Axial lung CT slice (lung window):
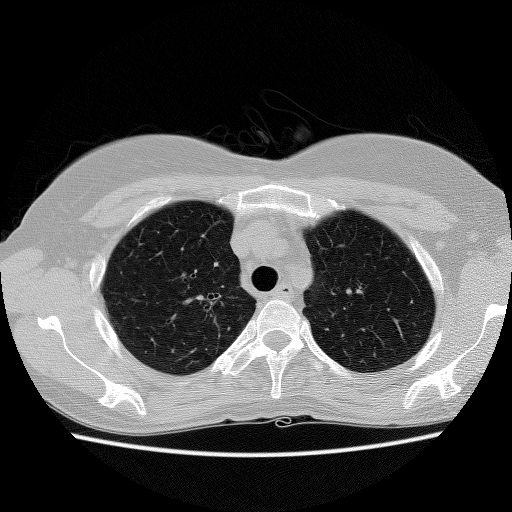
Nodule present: no